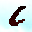
Label: 6